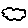
Label: cloud